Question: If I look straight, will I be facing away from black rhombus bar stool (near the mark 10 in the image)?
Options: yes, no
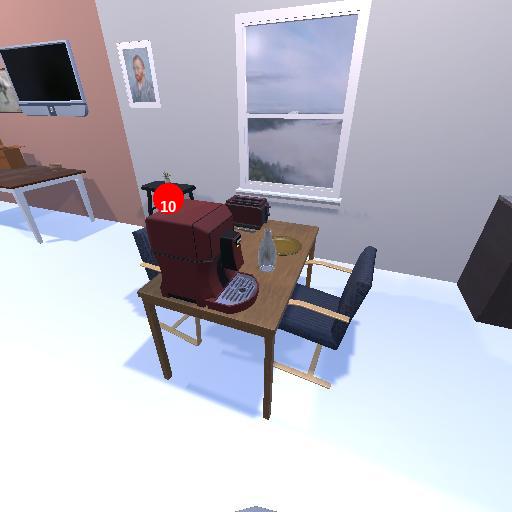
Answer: yes